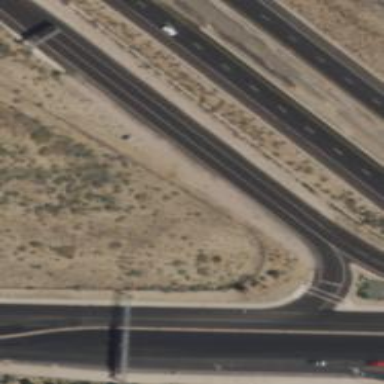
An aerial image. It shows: Asphalt motorway link.